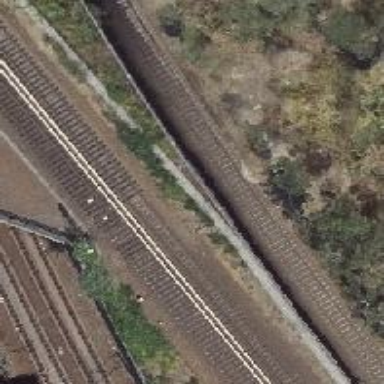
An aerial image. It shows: Solitary milestone along the railway.